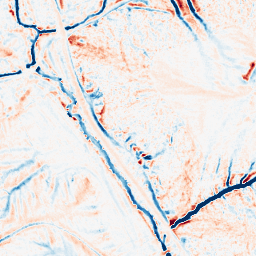
Category: edge_preserving
Decomposition family: median
Decomposition parameters: size: 11
Upsampling method: bilinear
Upsampling parameters: scale: 2
Upsampling scale: 2